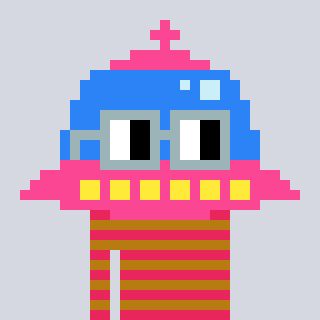
a pixel art character with square dark gray glasses, a ufo-shaped head and a gold-colored body on a cool background